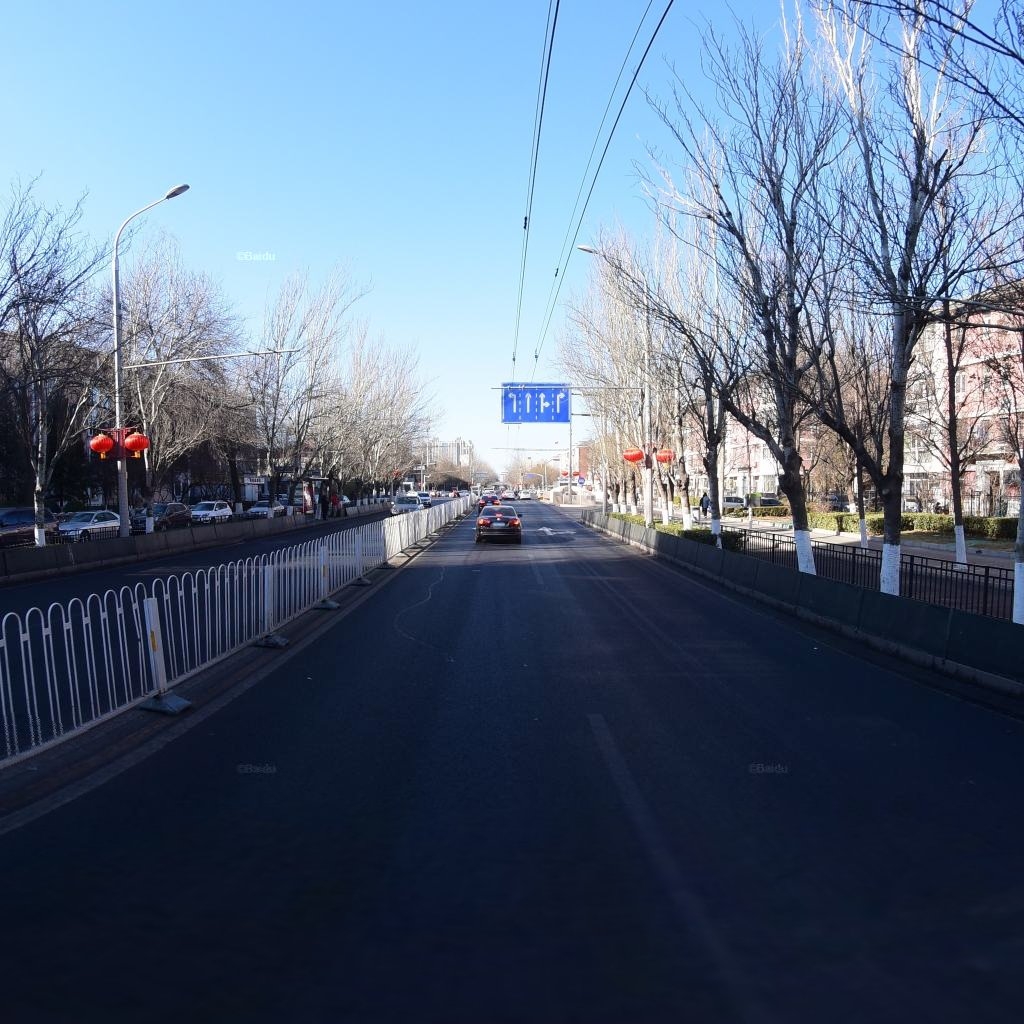
Region: Dongcheng
Road damage annotations: longitudinal patch